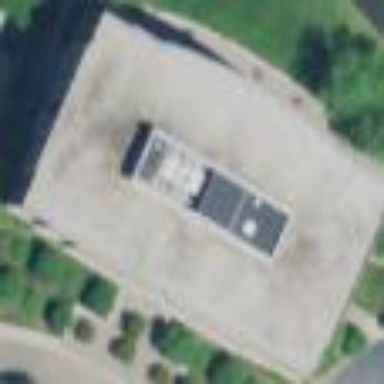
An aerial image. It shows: Commercial building.